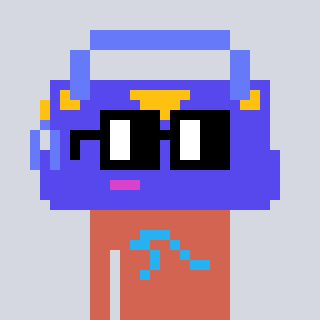
a pixel art character with square black glasses, a bag-shaped head and a peachy-colored body on a cool background